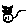
Label: cat